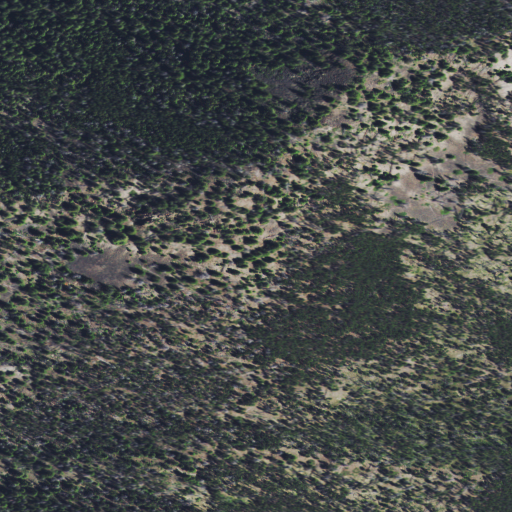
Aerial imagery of mountain in Montana named Bear Mountain containing only evergreen forest